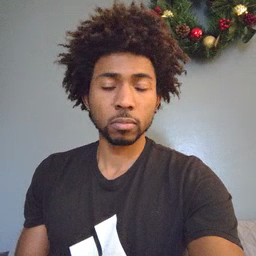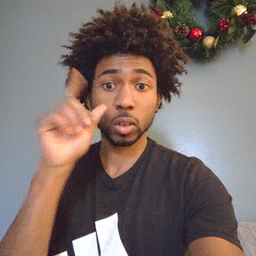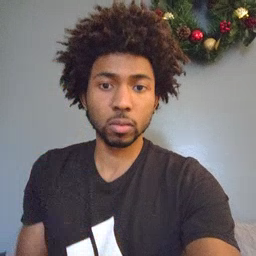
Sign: awake